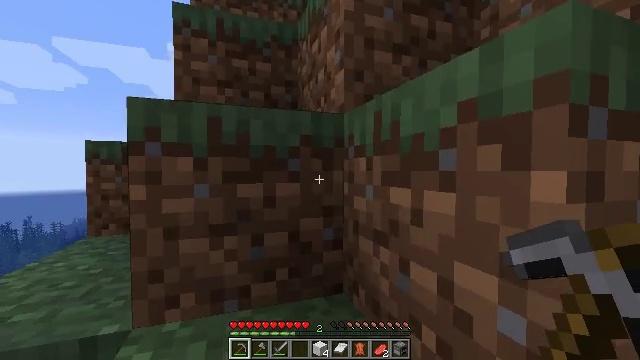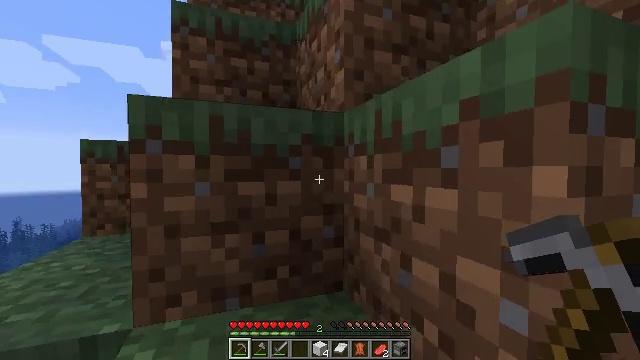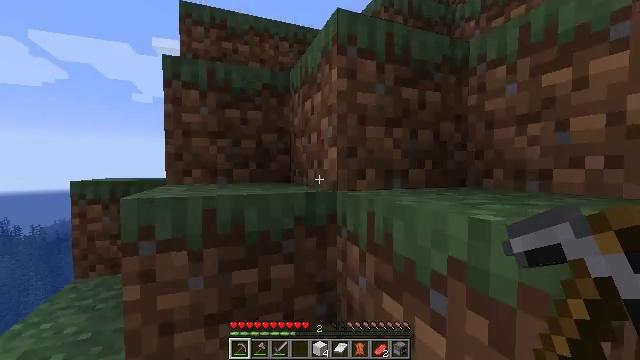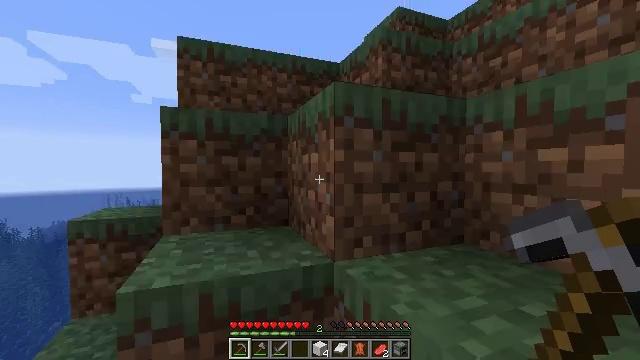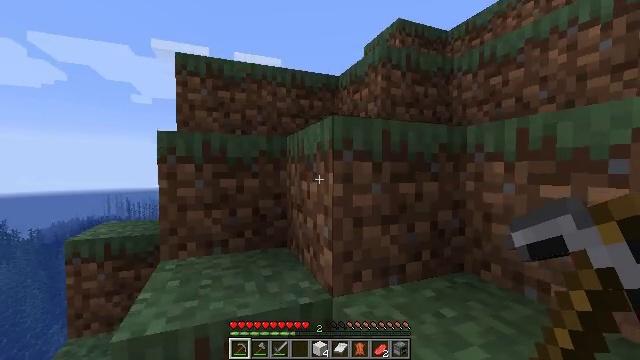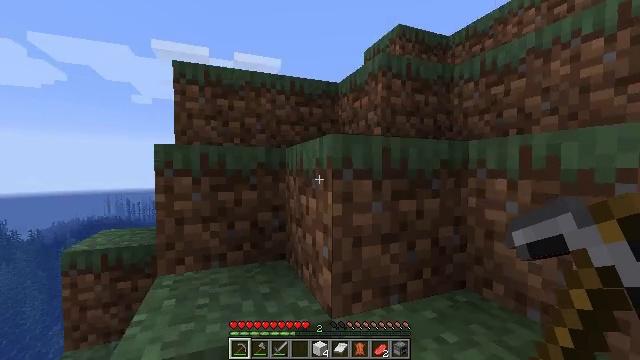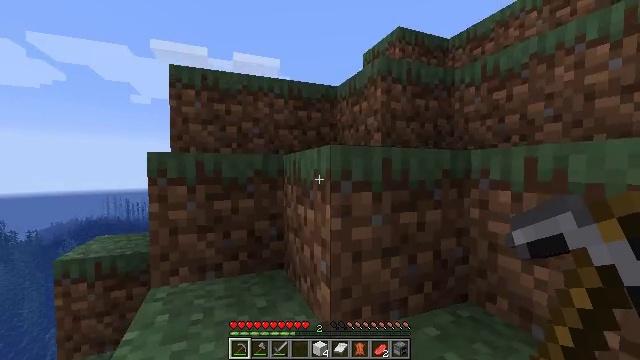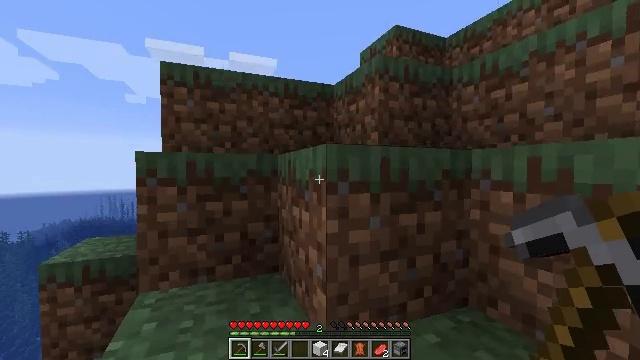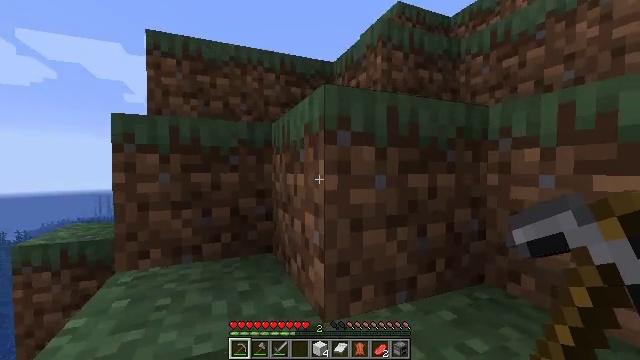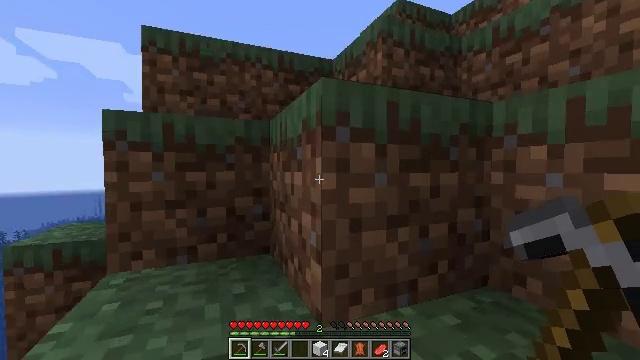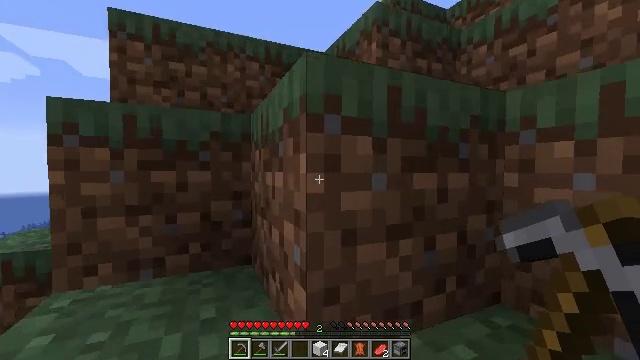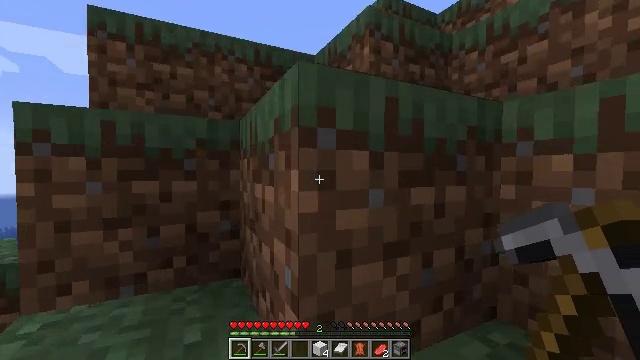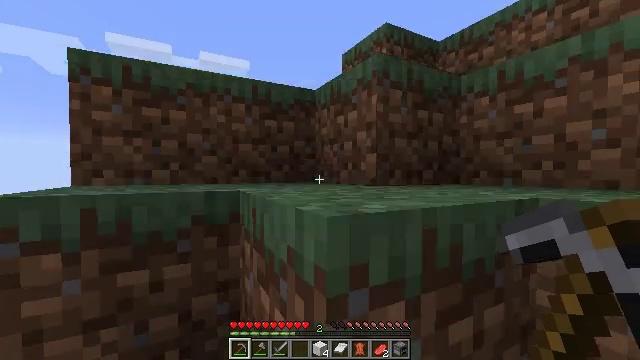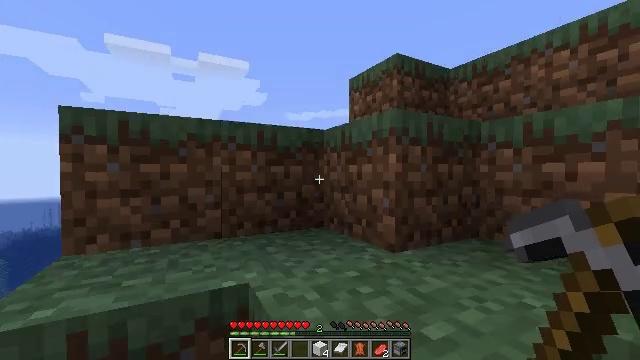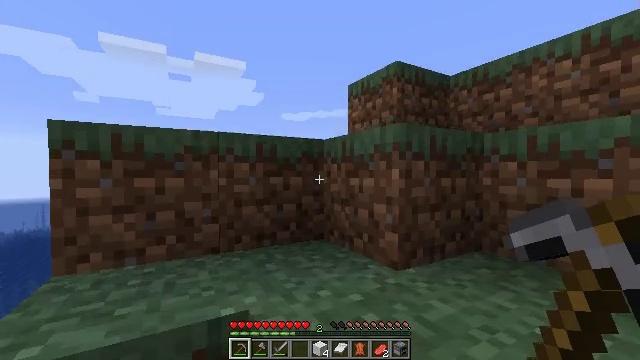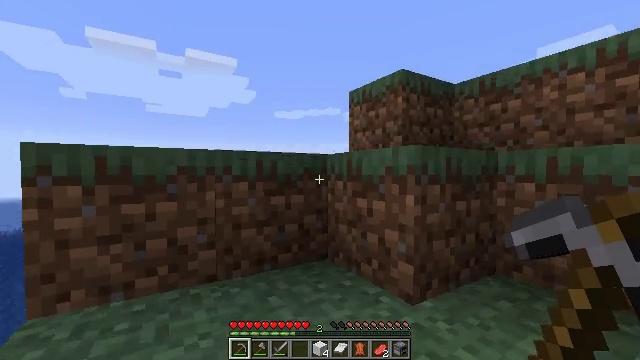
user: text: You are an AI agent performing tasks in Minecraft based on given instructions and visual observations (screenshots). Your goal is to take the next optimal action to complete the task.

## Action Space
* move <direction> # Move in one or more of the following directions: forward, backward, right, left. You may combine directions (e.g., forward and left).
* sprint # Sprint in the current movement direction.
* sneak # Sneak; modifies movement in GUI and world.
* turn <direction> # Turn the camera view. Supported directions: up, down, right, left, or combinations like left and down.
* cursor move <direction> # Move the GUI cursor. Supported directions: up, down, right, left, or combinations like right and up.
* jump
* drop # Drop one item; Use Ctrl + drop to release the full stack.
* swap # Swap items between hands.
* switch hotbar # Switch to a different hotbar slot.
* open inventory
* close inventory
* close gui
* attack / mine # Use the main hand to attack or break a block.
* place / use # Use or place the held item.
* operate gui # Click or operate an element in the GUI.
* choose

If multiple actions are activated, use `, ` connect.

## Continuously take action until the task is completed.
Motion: motion action
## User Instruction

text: Remove the blue bed from its location.
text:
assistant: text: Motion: move forward, turn right, jump
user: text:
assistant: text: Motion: move forward, turn right, jump
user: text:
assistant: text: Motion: move forward, jump
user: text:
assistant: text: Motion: move forward, jump
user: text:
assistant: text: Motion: move forward
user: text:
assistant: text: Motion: move forward
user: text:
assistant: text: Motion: move forward
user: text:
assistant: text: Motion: move forward
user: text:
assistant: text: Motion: move forward
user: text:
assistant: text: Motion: move forward, turn right
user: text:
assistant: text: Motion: move forward, turn right, jump
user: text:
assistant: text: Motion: move forward, turn right, jump
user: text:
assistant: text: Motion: move forward, jump
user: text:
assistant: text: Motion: move forward, jump
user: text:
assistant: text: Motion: move forward and move left, turn right
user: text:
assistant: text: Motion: move forward and move left
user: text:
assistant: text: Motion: move forward and move left, turn right
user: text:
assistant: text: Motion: move forward and move left, turn right
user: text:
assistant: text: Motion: move forward and move left, turn right
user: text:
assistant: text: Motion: move forward and move left, turn right
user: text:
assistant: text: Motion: move forward and move left, turn right
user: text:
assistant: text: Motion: move forward, turn right
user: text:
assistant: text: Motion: move forward, turn right
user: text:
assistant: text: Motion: move forward
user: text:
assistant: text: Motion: move forward, jump
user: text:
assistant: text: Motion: move forward, jump
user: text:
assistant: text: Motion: move forward, jump
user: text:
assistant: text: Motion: move forward, turn right
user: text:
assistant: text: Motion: move forward, turn right
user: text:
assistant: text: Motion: move forward